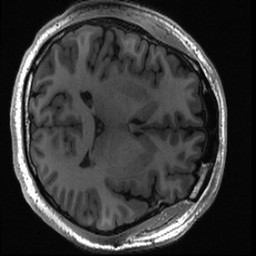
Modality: T1w
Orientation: axial
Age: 27
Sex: male